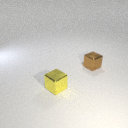
small yellow metal cube to the left of small brown metal cube